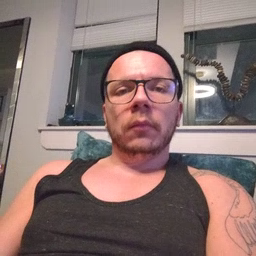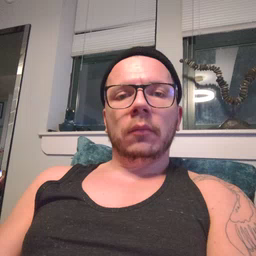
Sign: tooth